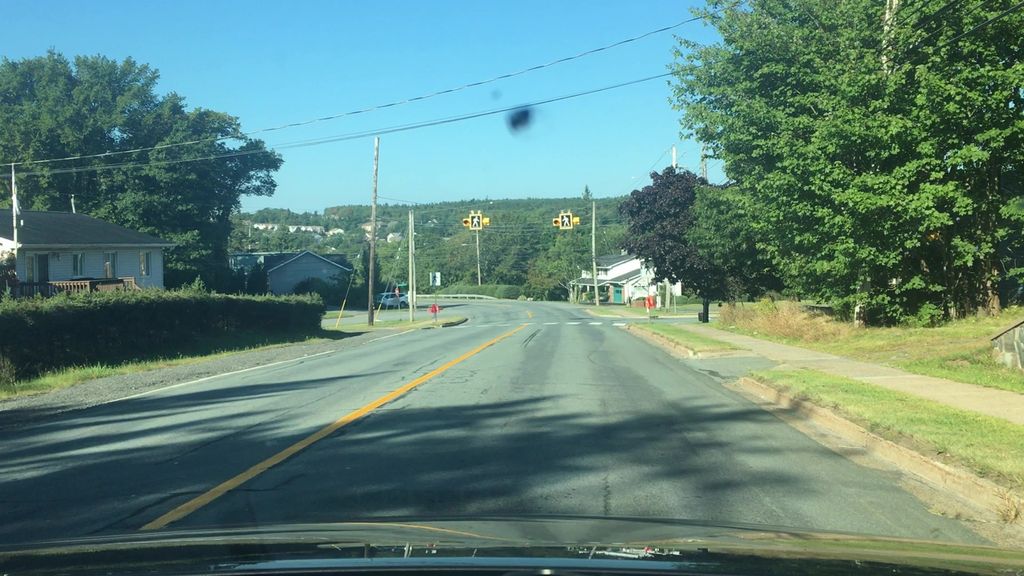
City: halifax